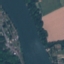
Land use / land cover: River